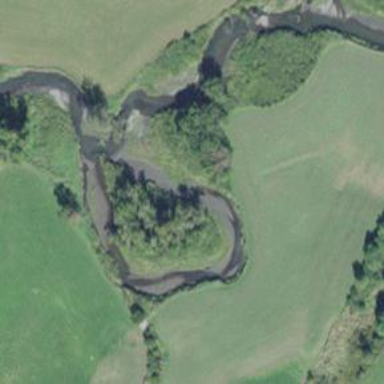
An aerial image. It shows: Beautiful river scene.